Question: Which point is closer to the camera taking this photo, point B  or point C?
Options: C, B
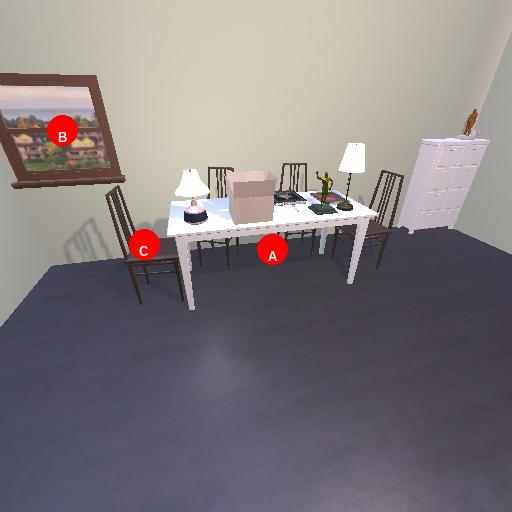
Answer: C